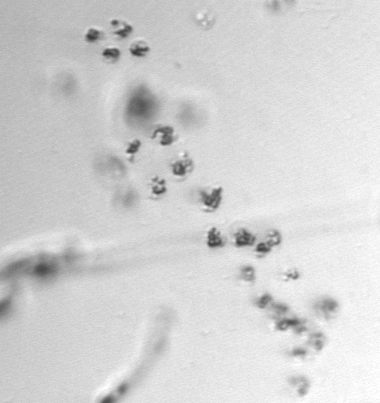
Label: Phaeocystis